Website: home-depot
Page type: customer-info-address
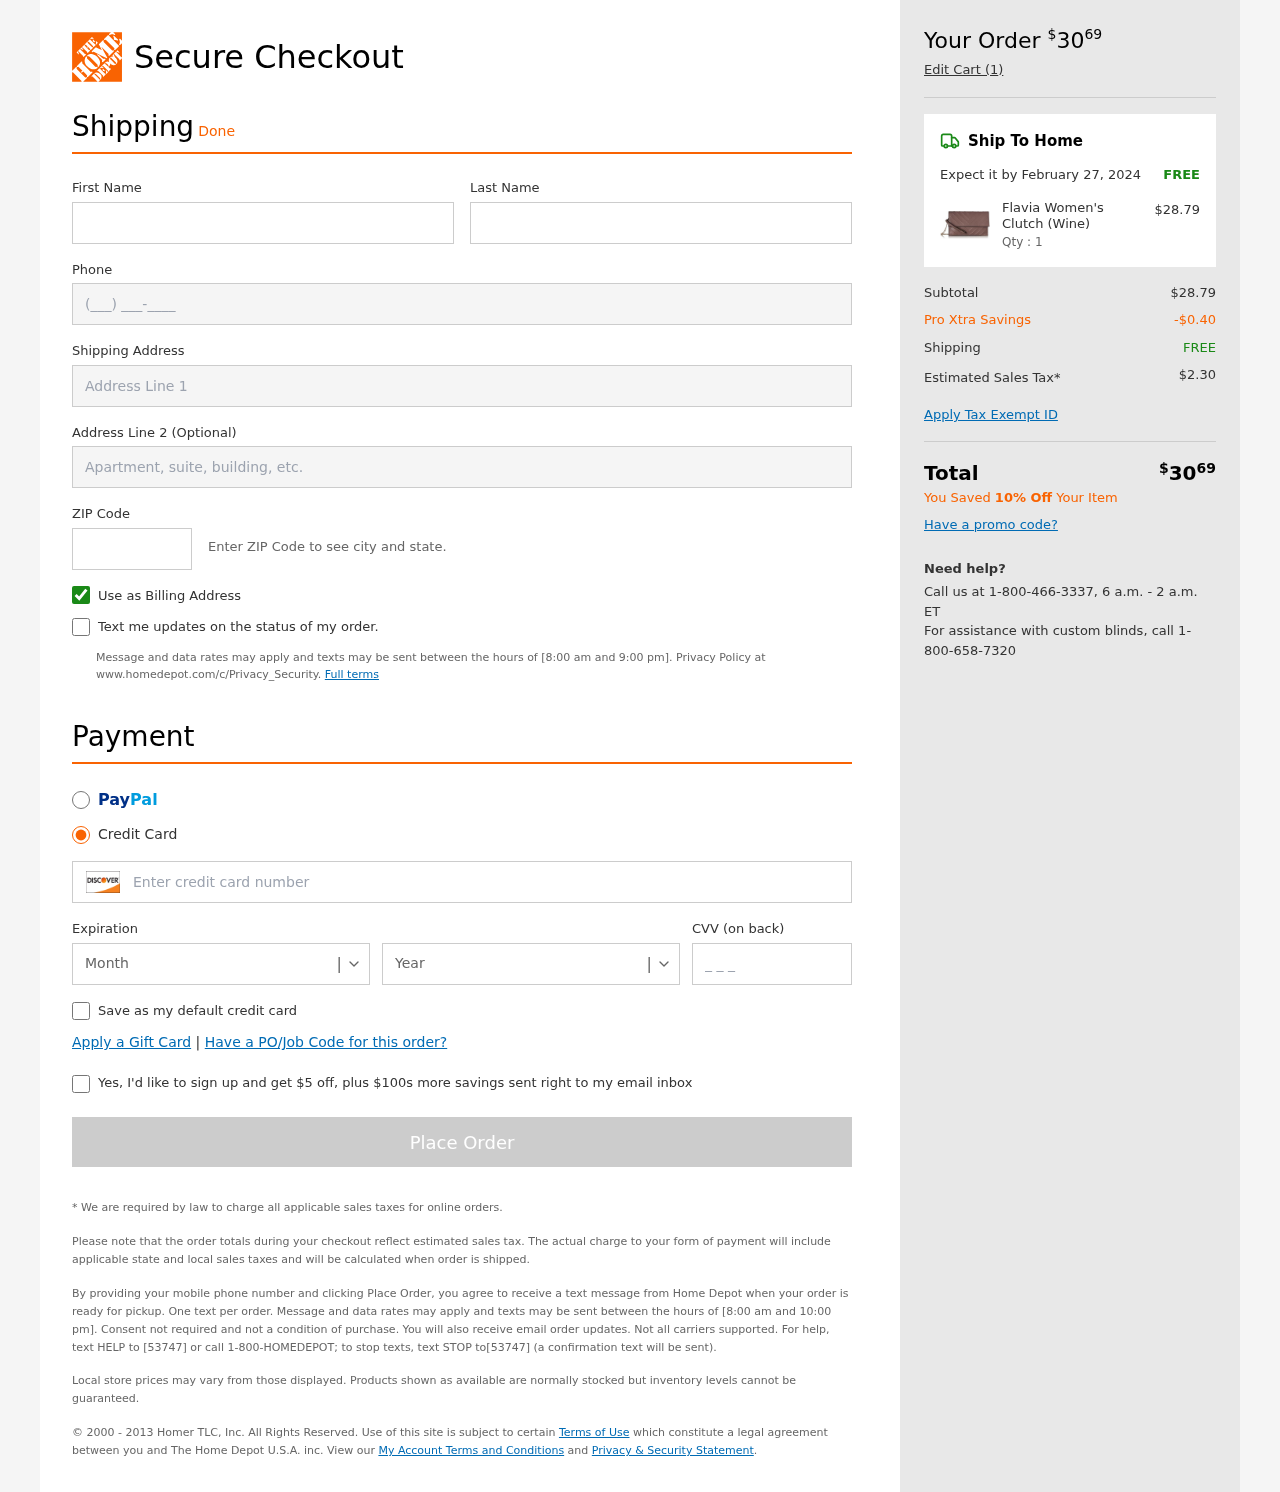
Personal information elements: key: PII_CARD_CVV
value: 599
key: PII_CARD_EXPIRY_MONTH
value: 07
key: PII_CARD_EXPIRY_YEAR
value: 28
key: PII_CARD_NUMBER
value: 6549 8473 1540 2460
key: PII_FIRSTNAME
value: Ashley
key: PII_LASTNAME
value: Walker
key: PII_PHONE
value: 2808894397
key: PII_POSTCODE
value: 17475
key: PII_STREET
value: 623 Johnson Islands Apt. 298
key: PII_STREET2
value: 95178 Russell Drive
Product elements: key: PRODUCT1_NAME
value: Flavia Women's Clutch (Wine)
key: PRODUCT1_PRICE
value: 28.79
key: PRODUCT1_QUANTITY
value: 1
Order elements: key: ORDER_TOTAL
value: $3069
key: ORDER_NUM_ITEMS
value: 1
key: ORDER_DELIVERY_DATE
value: February 27, 2024
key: ORDER_SHIPPING_COST
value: FREE
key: ORDER_SUBTOTAL
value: $28.79
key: ORDER_DISCOUNT
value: -$0.40
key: ORDER_SHIPPING_COST2
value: FREE
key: ORDER_TAX
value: $2.30
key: ORDER_TOTAL2
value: $3069
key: ORDER_SAVINGS_MESSAGE
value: You Saved 10% Off Your Item